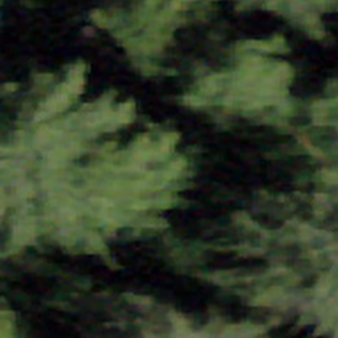
Label: other